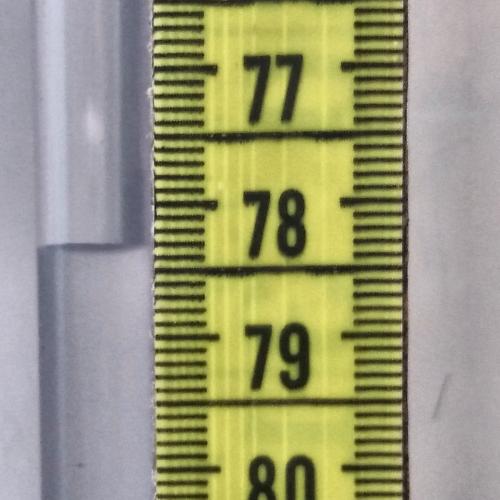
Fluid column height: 78.3 cm